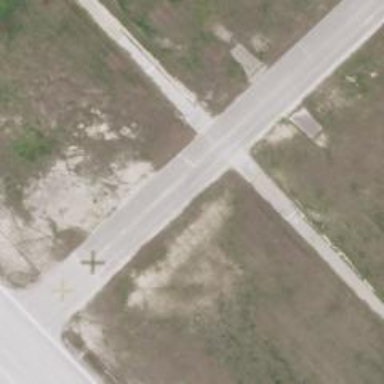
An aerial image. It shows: View of taxiway at the airport.